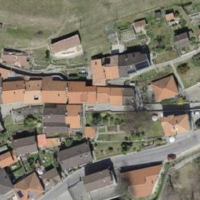
EUNIS habitat code: 54
Species observed at this site:
Asplenium ceterach